Question: I type this command :
'''
$ rvm install 2.0.0 --with-readline-dir=$rvm_path/usr
'''
Then i press "Ctrl+Z", So RVM is exit.
But When i type command again,
It's stop here...
So, How to resolve it , and install ruby right way?
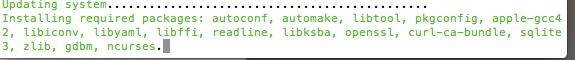
Answer: This step depends on the bandwidth of your internet connection and configuration of your machine and can take upto 15 - 30 minutes. This first downloads(Bandwidth) the ruby binaries and then compiles(CPU + RAM dependent) it.
Also, in your case, its updating system packages.